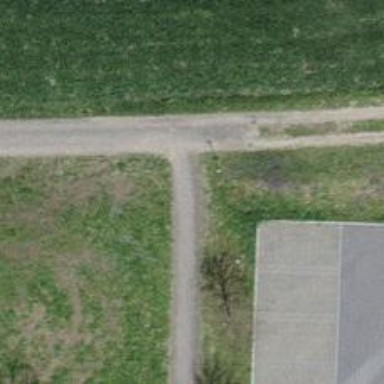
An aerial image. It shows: Path with fine gravel surface.